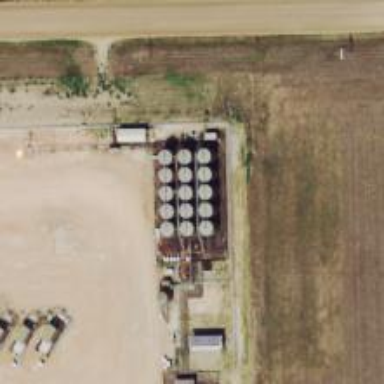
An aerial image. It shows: Storage tank that is man-made.